Field crop: maize
Growth stage: 1
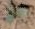
Species: datura